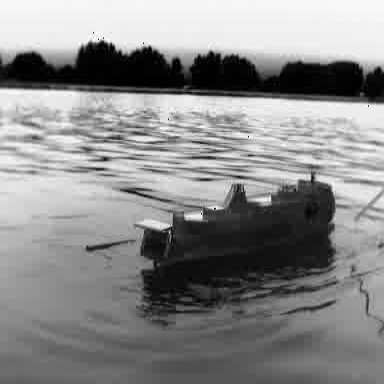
There is a container_ship in the infrared image.